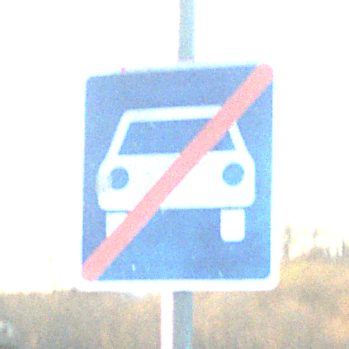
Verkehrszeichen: EndeKraftfahrstrasse
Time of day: SunriseSunset
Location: Outdoor (RoadRail)
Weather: PartlyCloudy
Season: NotSpecified
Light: Natural